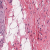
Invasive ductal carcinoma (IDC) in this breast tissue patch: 0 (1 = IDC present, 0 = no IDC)